Interaction volume radius: 10 \u00c5
Interaction volume height: 25 \u00c5
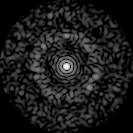
Disorder parameter: 0.8641